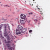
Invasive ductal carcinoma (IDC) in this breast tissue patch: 0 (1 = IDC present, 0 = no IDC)